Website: apple
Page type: billing-address
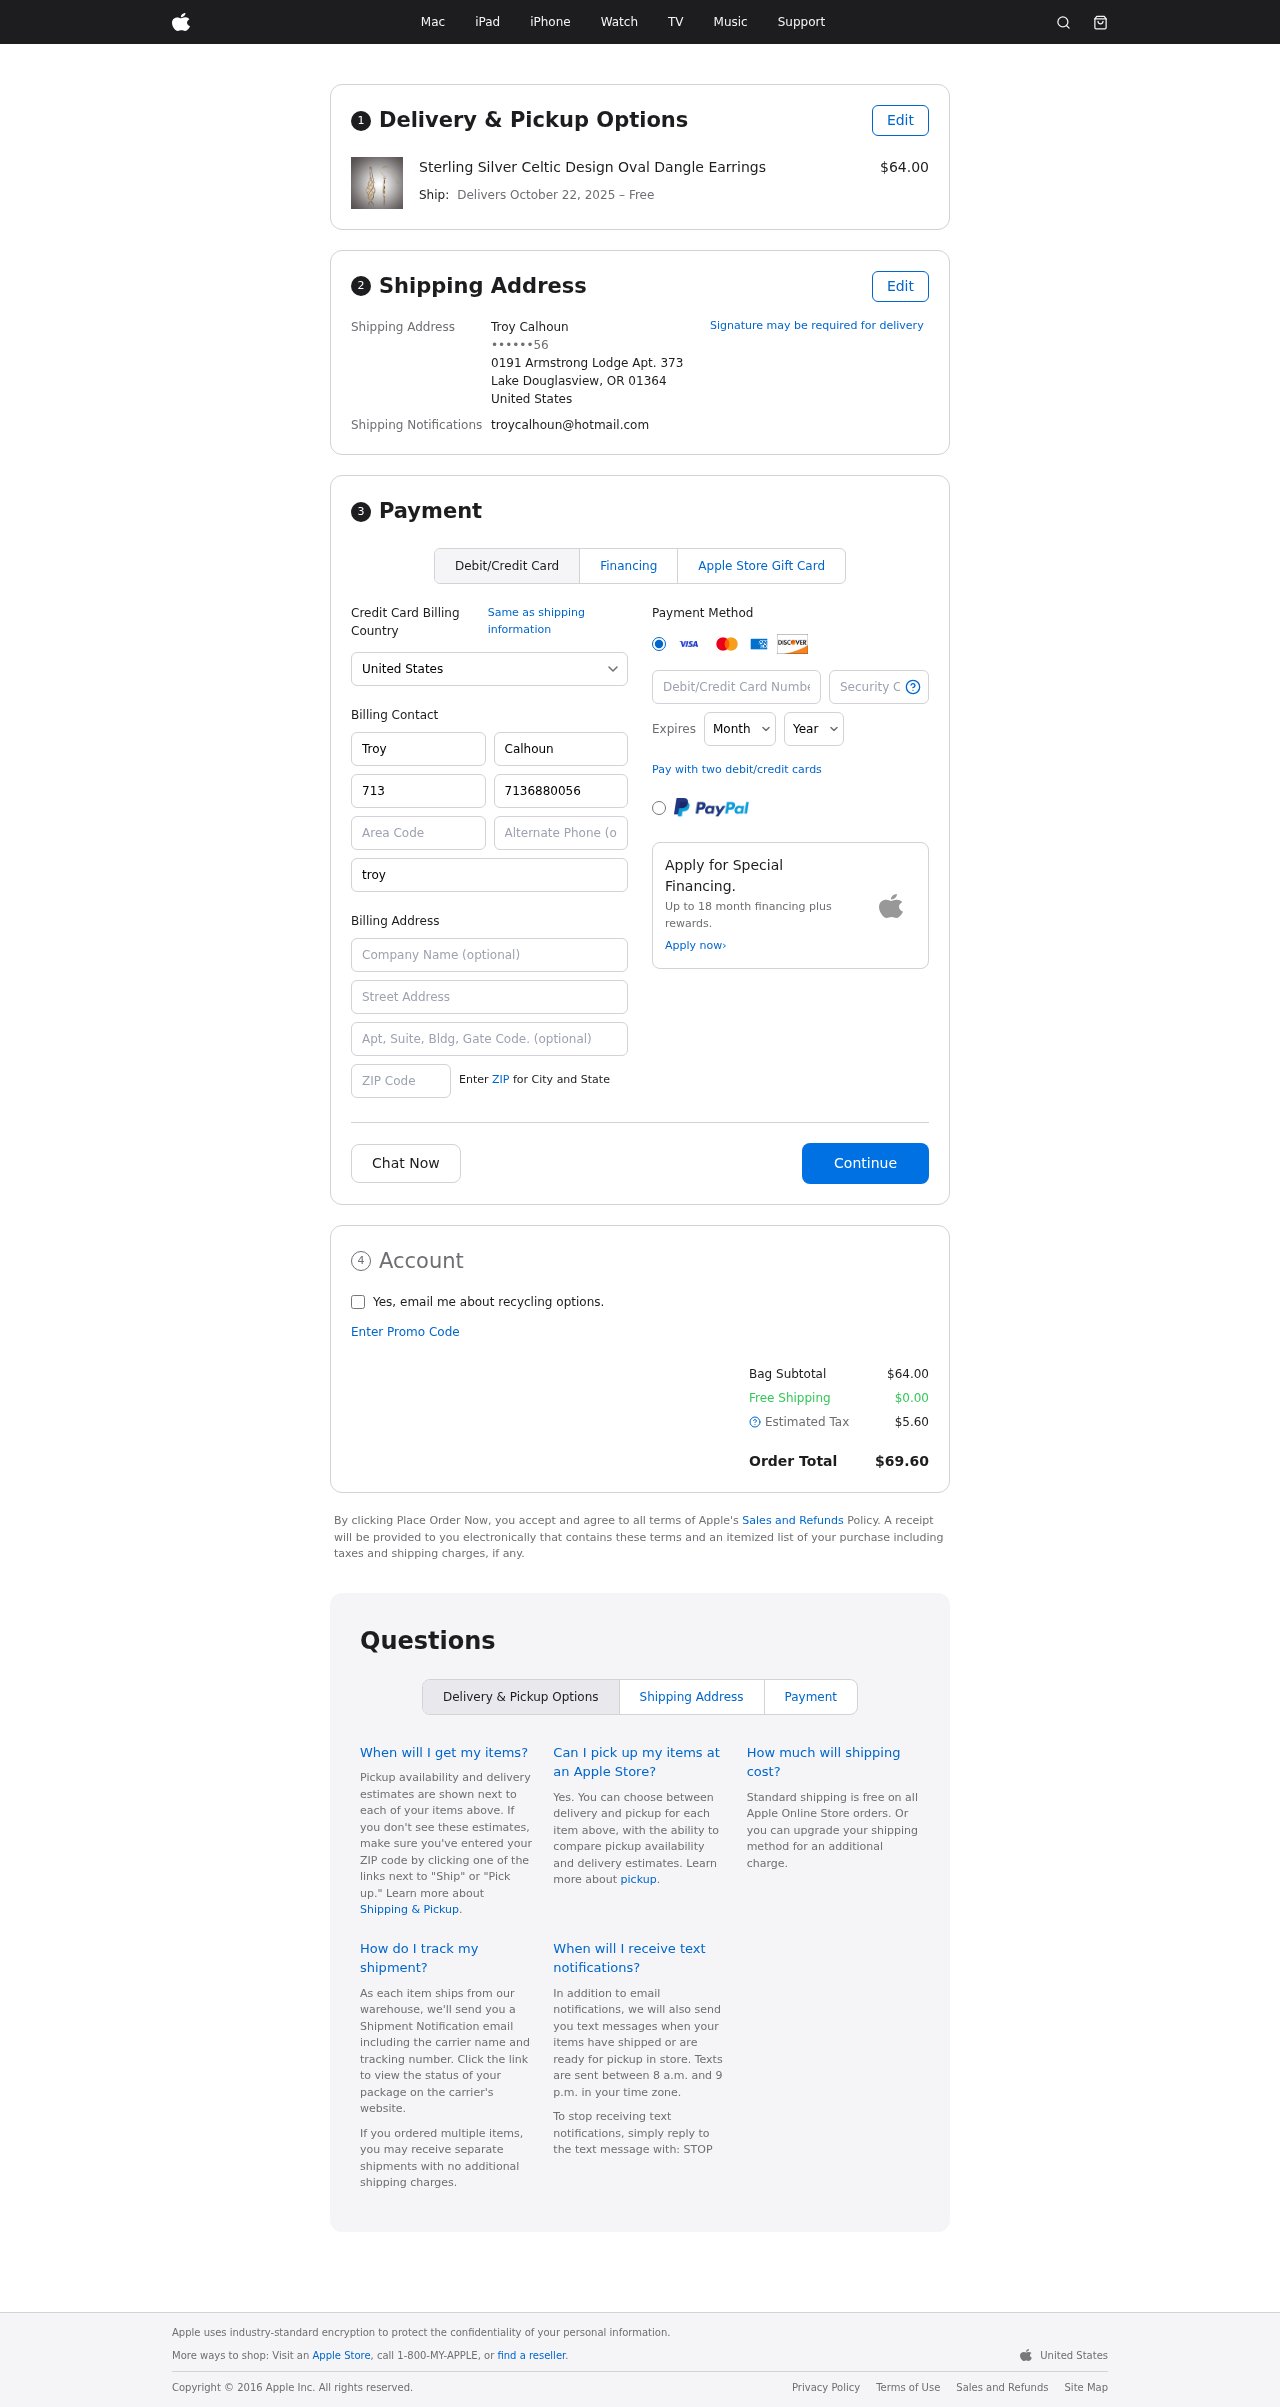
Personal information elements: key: PII_CARD_CVV
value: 1338
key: PII_CARD_EXPIRY_MONTH
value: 07
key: PII_CARD_EXPIRY_YEAR
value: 26
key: PII_CARD_NUMBER
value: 3722 9498 2249 236
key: PII_CITY_STATE_ZIP
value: Lake Douglasview, OR 01364
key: PII_COUNTRY
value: United States
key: PII_EMAIL
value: troycalhoun@hotmail.com
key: PII_FULLNAME
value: Troy Calhoun
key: PII_STREET
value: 0191 Armstrong Lodge Apt. 373
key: PII_PHONE_LINE_NUMERIC
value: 56
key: PII_PHONE_SUFFIX_NUMERIC
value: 56
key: PII_BILLING_FIRSTNAME
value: Troy
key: PII_BILLING_LASTNAME
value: Calhoun
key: PII_BILLING_PHONE_AREA
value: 713
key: PII_BILLING_PHONE
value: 7136880056
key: PII_BILLING_EMAIL
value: troycalhoun@hotmail.com
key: PII_BILLING_COMPANY
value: Mills, Perez and Bishop
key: PII_BILLING_STREET
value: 0191 Armstrong Lodge Apt. 373
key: PII_BILLING_STREET2
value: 06119 Jessica Roads
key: PII_BILLING_POSTCODE
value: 01364
Product elements: key: PRODUCT1_NAME
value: Sterling Silver Celtic Design Oval Dangle Earrings
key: PRODUCT1_PRICE
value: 64
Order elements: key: ORDER_DELIVERY_DATE
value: October 22, 2025
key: ORDER_SUBTOTAL
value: $64.00
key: ORDER_SHIPPING_COST
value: $0.00
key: ORDER_TAX
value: $5.60
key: ORDER_TOTAL
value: $69.60